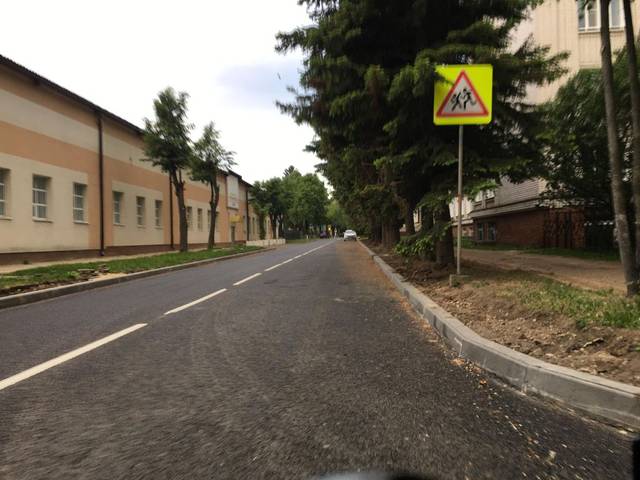
Region: Russia
Coordinates: 56.642, 47.9